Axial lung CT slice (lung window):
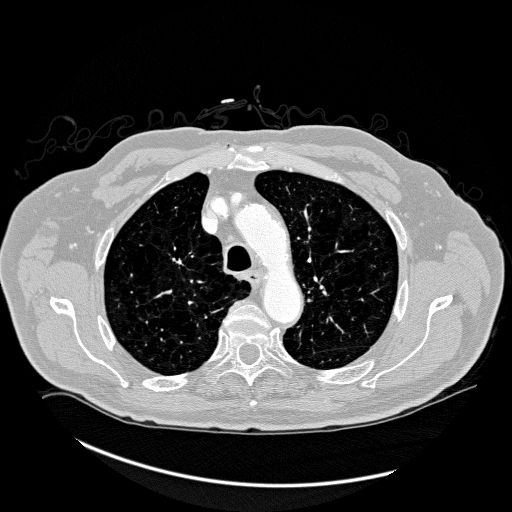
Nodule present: no